Question: NOTE: this is my first Android app and I have no clue what I am doing. Directing me to the documentation without explaining what I should be looking for will not be helpful as I have attempted to read the documentation already and have not understood it.
I am creating a navigation dropdown in the ActionBar and the text is black instead of white (like the rest of the text in my ActionBar). I assume this is because I am using the wrong thing in my ArrayAdapter, but none of the other values work any better. What follows is the code I am using to create the dropdown.
'''
//NOTE: folders will be created at runtime from data fetched from a web service,
//these values are just test data to get the feature working
folders = new ArrayList<String>(Arrays.asList("All Folders", "comics"));
final ArrayAdapter<String> aa = new ArrayAdapter<String>(
this,
android.R.layout.simple_list_item_1,
folders
);
final ActionBar bar = getActionBar();
bar.setNavigationMode(ActionBar.NAVIGATION_MODE_LIST);
bar.setListNavigationCallbacks(aa, new ActionBar.OnNavigationListener() {
public boolean onNavigationItemSelected(int itemPosition, long itemId) {
final Context c = getApplicationContext();
Toast.makeText(c, folders.get(itemPosition), Toast.LENGTH_SHORT).show();
return true;
}
});
'''
Example of what I am seeing:

I want to understand why the text is the wrong color, and hopefully how to create it with the right color. I do not want to customize the color (like a lot of the questions I have found), I just want it to be created in the same style as the rest of the stuff in the ActionBar.
This the styles.xml file:
'''
<resources>
<!--
Base application theme, dependent on API level. This theme is replaced
by AppBaseTheme from res/values-vXX/styles.xml on newer devices.
-->
<style name="AppBaseTheme" parent="android:Theme.Light">
<!--
Theme customizations available in newer API levels can go in
res/values-vXX/styles.xml, while customizations related to
backward-compatibility can go here.
-->
</style>
<!-- Application theme. -->
<style name="AppTheme" parent="AppBaseTheme">
<!-- All customizations that are NOT specific to a particular API-level can go here. -->
</style>
</resources>
'''
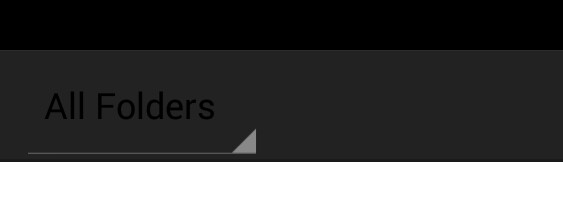
Answer: As I suspected, all of the jiggery-pokery with styles people were suggesting was just patching over code that was doing the wrong thing in the first place. The code in 'onCreate' should have looked like this:
'''
// Set up the dropdown list navigation in the action bar.
actionBar.setListNavigationCallbacks(
// Specify a SpinnerAdapter to populate the dropdown list.
new ArrayAdapter<String>(
actionBar.getThemedContext(),
android.R.layout.simple_list_item_1,
android.R.id.text1,
new String[] {
"All Folders",
"comics",
"test"
}),
this);
'''
and I should have had an 'onNavigationItemSelected' method:
'''
@Override
public boolean onNavigationItemSelected(int position, long id) {
// When the given dropdown item is selected, show its contents in the
// container view.
return true;
}
'''
The key part of this is the 'actionBar.getThemedContext()' method.